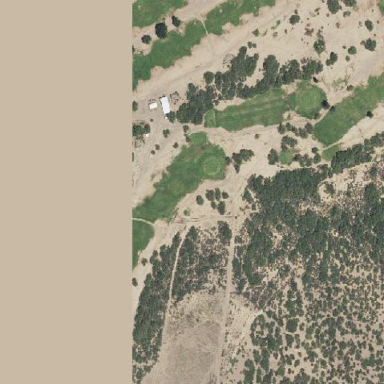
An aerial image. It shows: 9-hole golf course in the leisure land.